Interaction volume radius: 5 \u00c5
Interaction volume height: 10 \u00c5
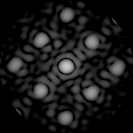
Disorder parameter: 0.1398